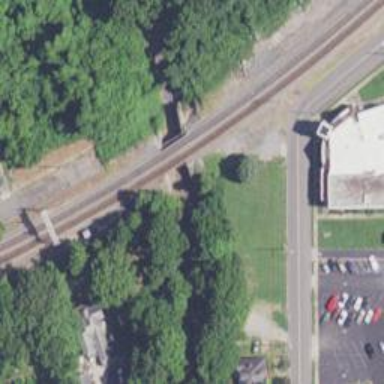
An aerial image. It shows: Bridge over railway line.